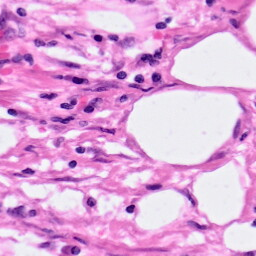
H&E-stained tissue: Pancreatic